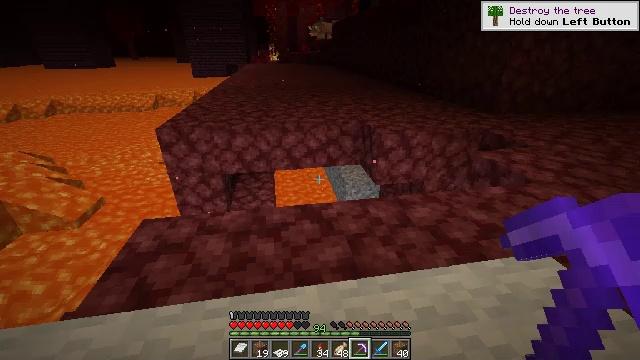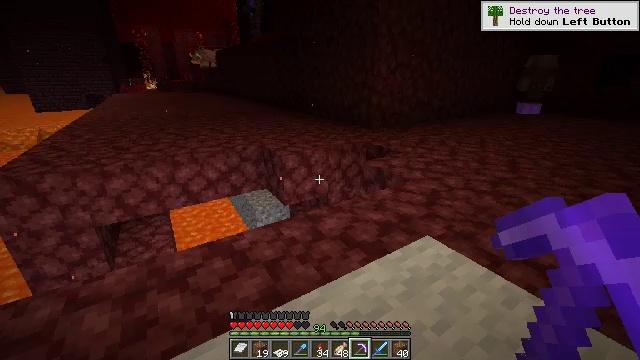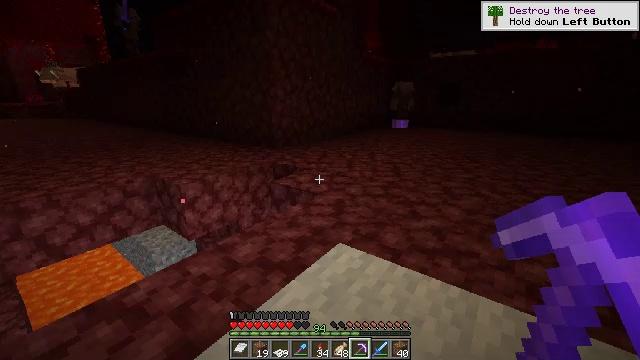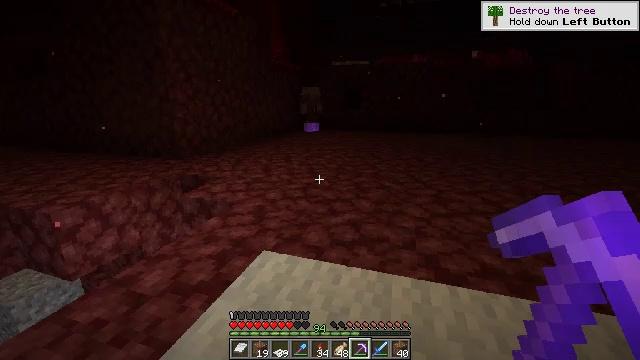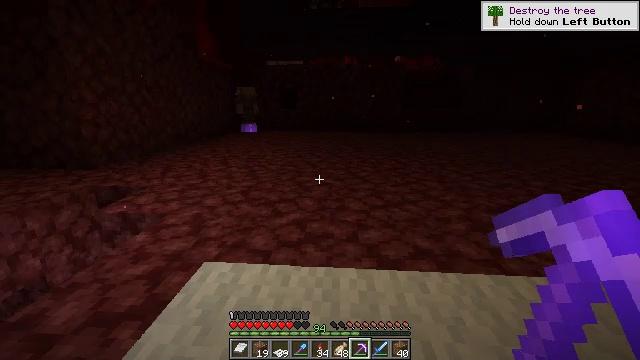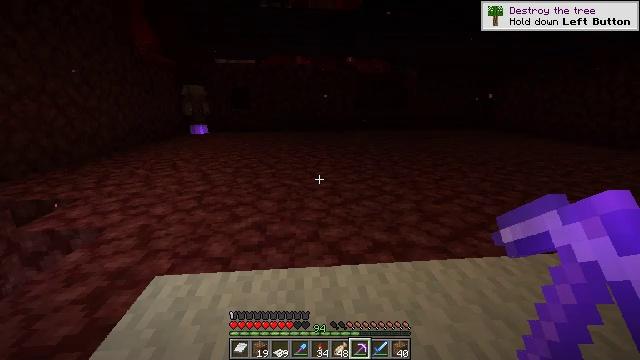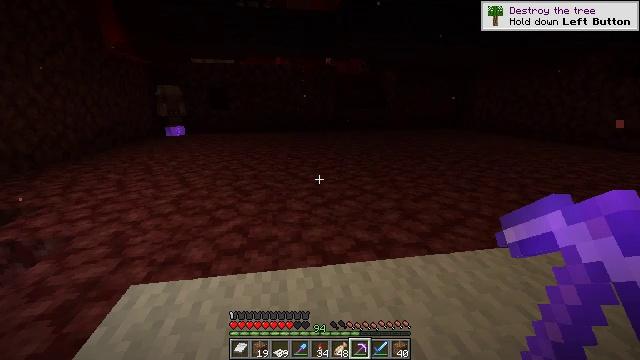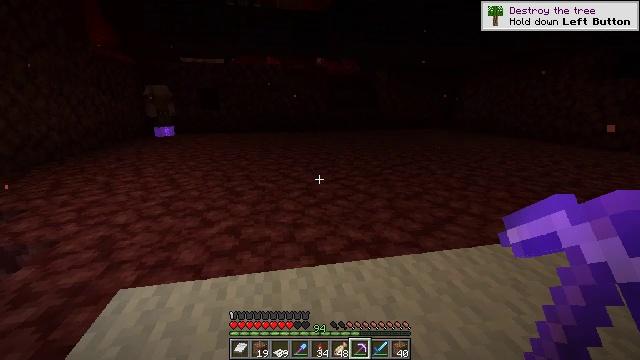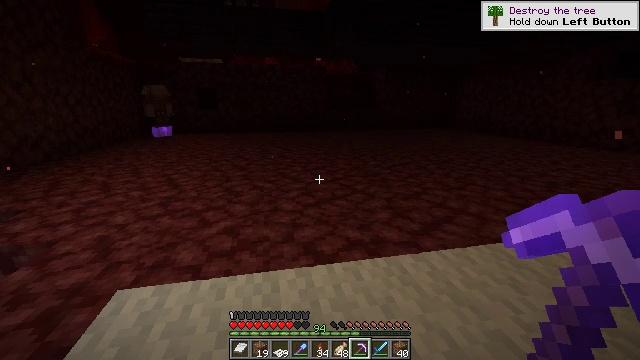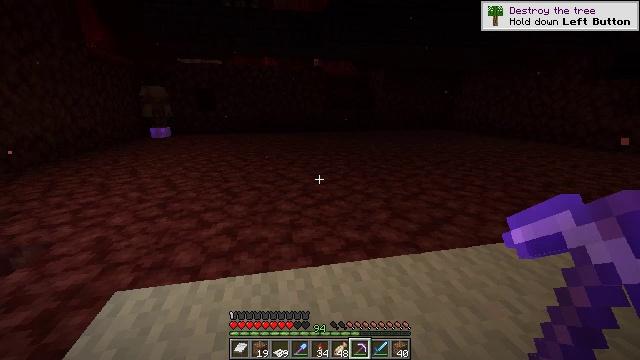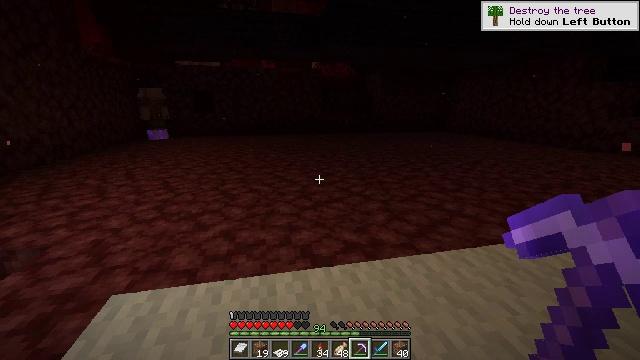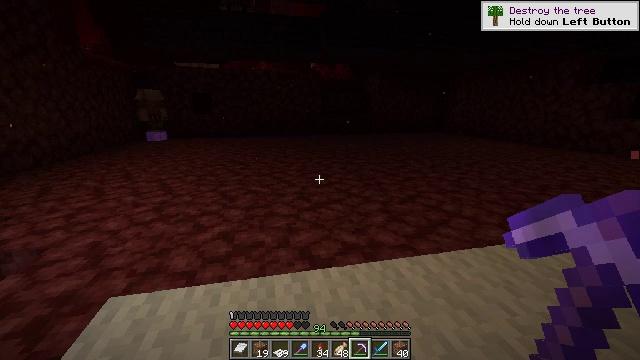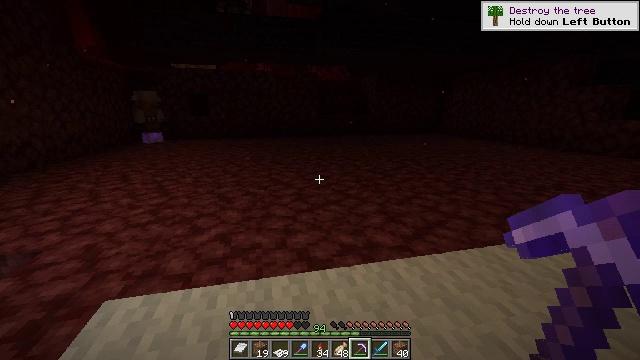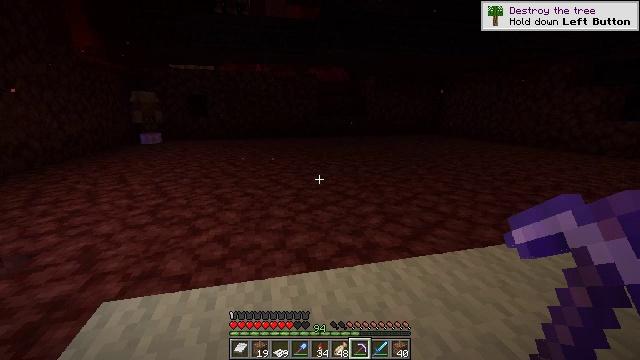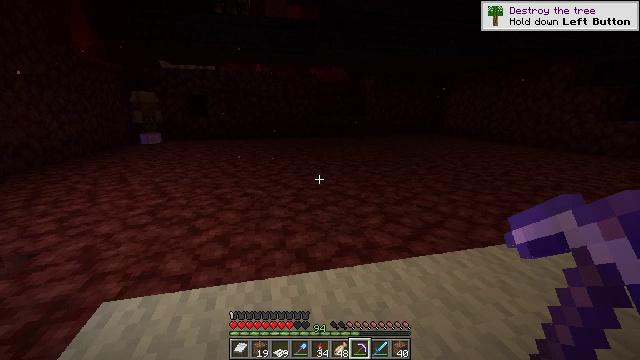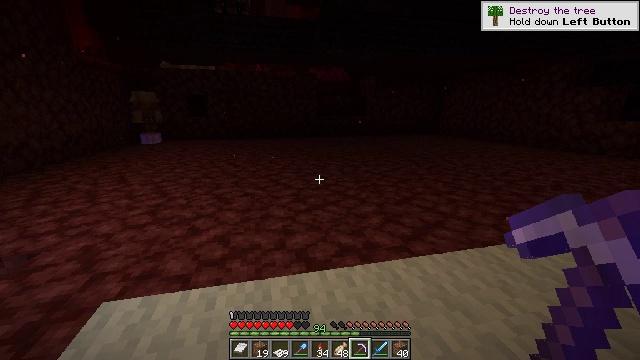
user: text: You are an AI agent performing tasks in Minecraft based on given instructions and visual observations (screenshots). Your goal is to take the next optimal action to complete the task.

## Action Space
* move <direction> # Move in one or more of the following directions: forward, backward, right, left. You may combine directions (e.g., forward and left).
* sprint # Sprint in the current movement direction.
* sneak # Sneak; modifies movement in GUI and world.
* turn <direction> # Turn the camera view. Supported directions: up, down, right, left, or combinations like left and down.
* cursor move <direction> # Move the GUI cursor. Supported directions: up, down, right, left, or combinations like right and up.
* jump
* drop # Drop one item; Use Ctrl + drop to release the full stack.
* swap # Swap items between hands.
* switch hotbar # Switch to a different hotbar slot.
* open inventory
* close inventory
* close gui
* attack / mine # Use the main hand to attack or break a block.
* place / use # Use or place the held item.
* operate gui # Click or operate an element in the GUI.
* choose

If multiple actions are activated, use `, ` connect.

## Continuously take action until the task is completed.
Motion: motion action
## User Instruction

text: Gather the white carpet for inventory.
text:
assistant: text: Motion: sneak, turn right and up
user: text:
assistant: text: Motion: sneak, turn right and up
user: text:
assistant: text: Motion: sneak, turn right
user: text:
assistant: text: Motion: sneak, turn right
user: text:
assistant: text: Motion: sneak, turn right
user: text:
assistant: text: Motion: sneak, turn right
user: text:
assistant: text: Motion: sneak, turn right
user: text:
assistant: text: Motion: sneak
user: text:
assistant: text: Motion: sneak
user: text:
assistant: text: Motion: sneak
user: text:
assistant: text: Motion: sneak
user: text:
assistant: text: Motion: sneak
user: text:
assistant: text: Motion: sneak
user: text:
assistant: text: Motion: sneak
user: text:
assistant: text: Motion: sneak
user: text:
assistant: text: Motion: sneak, turn right
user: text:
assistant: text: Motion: sneak, turn right
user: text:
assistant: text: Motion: sneak, turn right
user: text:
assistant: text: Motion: sneak, turn right and down
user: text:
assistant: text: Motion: sneak, turn right and up
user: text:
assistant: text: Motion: sneak, turn up
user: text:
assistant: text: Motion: sneak
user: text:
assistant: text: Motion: sneak
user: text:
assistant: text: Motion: sneak, turn right
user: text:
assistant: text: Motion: sneak, turn right and down
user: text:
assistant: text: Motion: sneak, turn right
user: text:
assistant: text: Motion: sneak, turn right
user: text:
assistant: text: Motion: sneak, turn right
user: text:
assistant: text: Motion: sneak, turn right
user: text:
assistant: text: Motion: sneak, turn right